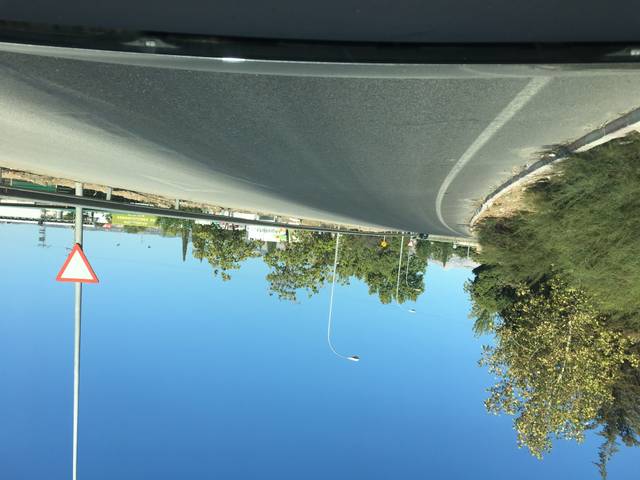
Region: Spain
Coordinates: 37.197, -3.648